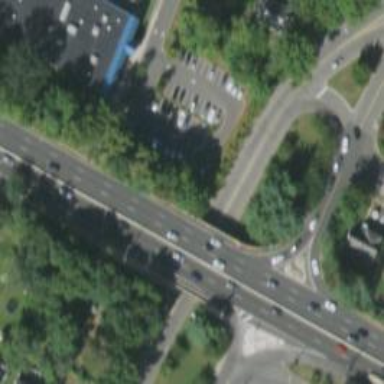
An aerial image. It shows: Urban freeway/expressway bridge classified as trunk highway.